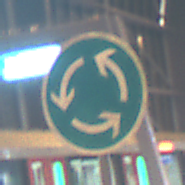
Verkehrszeichen: Kreisverkehr
Umgebung: Indoor, Urban
Tageszeit: NotSpecified
Wetter: NotSpecified
Licht: Artificial
Jahreszeit: NotSpecified
Kontrast: MediumContrast